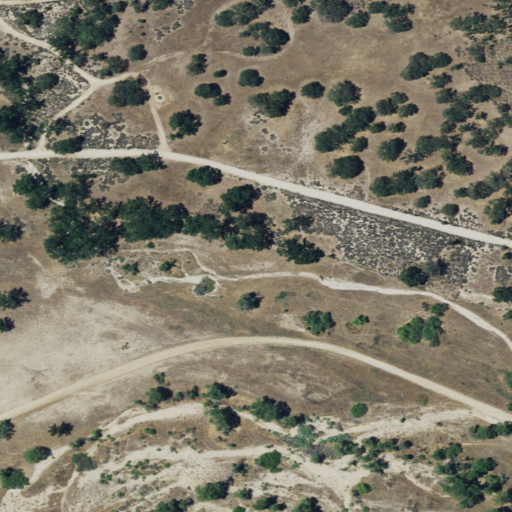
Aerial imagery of valley in California named Tule Canyon containing grassland, shrub, herbaceous wetlands, and barren land